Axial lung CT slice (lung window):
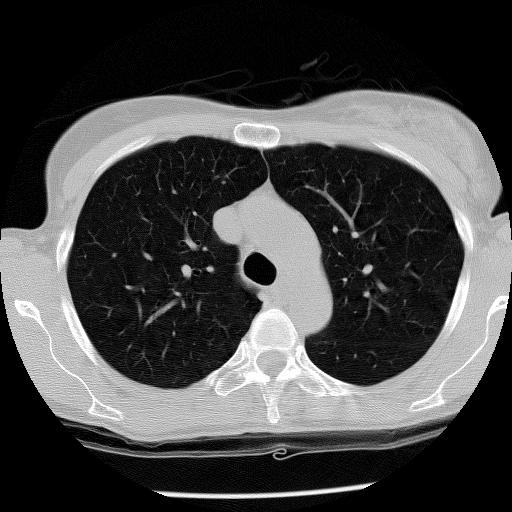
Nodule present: no